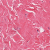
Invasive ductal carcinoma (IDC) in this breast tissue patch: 0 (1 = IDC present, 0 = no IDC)